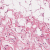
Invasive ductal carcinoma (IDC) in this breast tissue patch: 0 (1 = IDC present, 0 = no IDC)